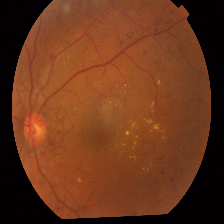
Diabetic retinopathy grade: Proliferative DR